Question: I need to find an irregular polygon with the smallest surface area out of several vertices on a 2D plane.
There are some requirements on how the polygon can be constructed. Let's say I have 3 different types of vertices (red, green, blue) plotted out on a 8x8 grid. I need to scan all vertices in this grid satisfying the red, green, blue combination requirement and pick the one with the smallest surface area.
. I'm mainly concerned about the .
See the below image for an example. All three types are used to make the polygons however the one circled has the smallest surface area and is my objective.

This scenario is simplified compared to what I'm trying to prototype. The polygons will be constructed of tens if not hundreds of vertices and the grid will be much larger. Also, this will be a process ran 24/7.
I was thinking that maybe I should organize the vertices by type and break them into individual arrays. Then just iterate over the arrays in a tiered fashion to compute the surface area of all combinations. This approach however seems wasteful.
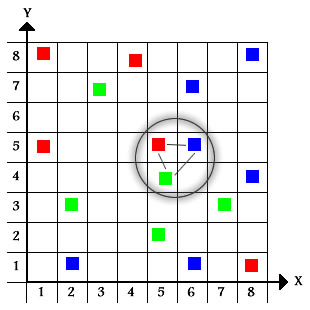
Answer: Here is a version based on branch and bound, with some flourishes.
1) Break the grid down into a Quadtree, with annotations in the nodes as needed for the rest.
2) Find the lowest node in the quad tree that has one of each type of node. This gives you a starting solution, which should be at least good enough to speed up the rest of the search.
3) Do a recursive search which takes all possible branches where I say guess, choosing the most promising candidates first where applicable:
3a) Guess a vertex of the least common type.
3b) Using the relative location of points in the quad tree to order your guesses, guess a vertex of the next least common type, so as to guess them in increasing order of distance form the original point...
3z) you have a complete set of vertices.
At each step 3? you have a partial set of vertices, which I presume gives you a lower bound on the area of any complete solution including those vertices (is it the area inside the convex hull of the vertices?). You can discard any partial solutions that are already at least as large as the largest solutions so far. If you can live with an answer that is X% inaccurate, you can discard any partial solutions that are within X% of the largest solution so far. Hopefully this prunes the tree of possibilies you are navigating in (3) far enough to make it tractable.